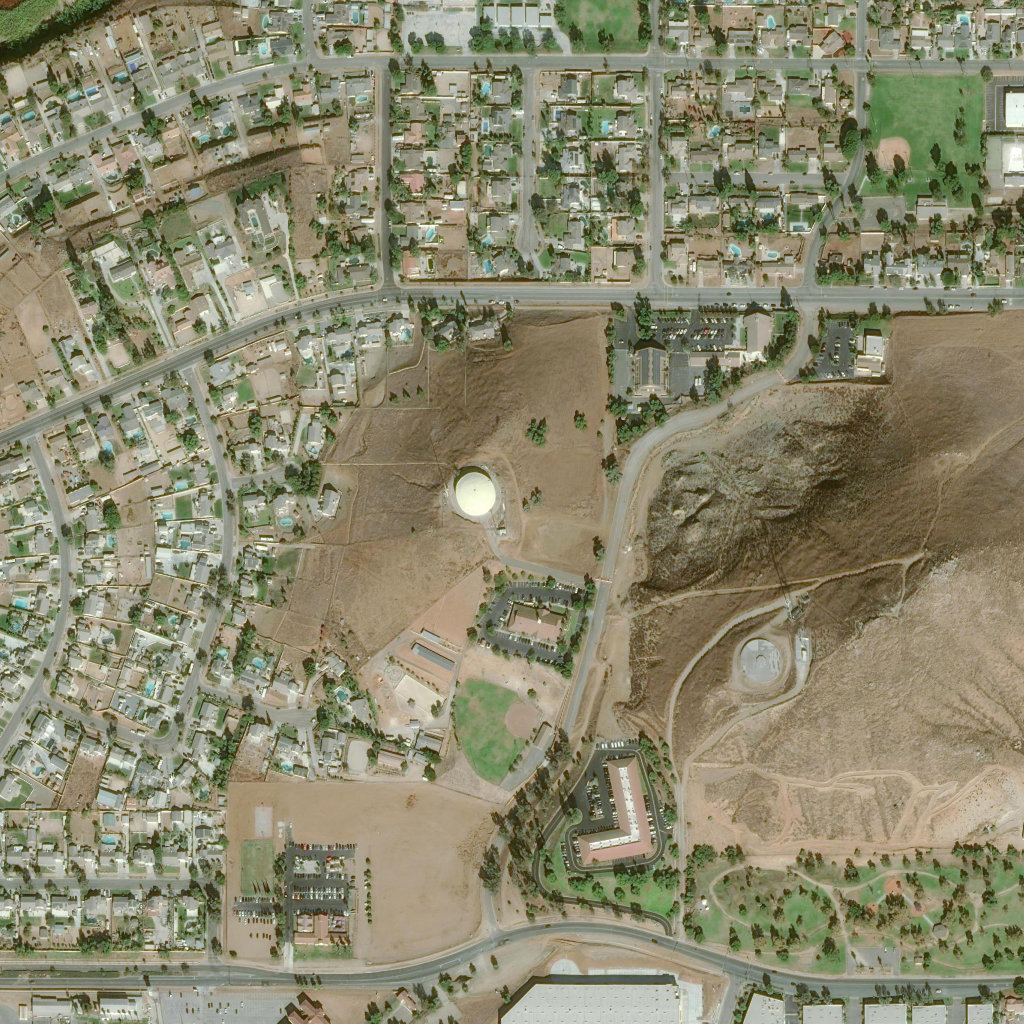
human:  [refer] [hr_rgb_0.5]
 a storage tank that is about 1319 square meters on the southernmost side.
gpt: <box>[[71, 62, 77, 67, 0]]</box>